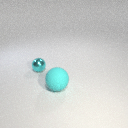
large cyan rubber sphere to the right of small cyan metal sphere